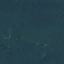
Label: Forest